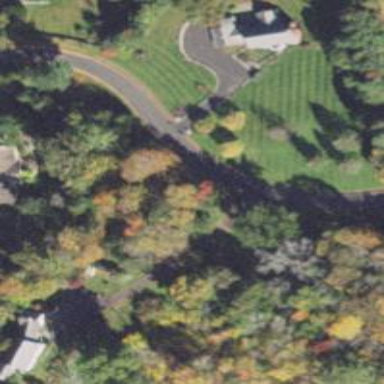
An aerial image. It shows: Residential driveway.